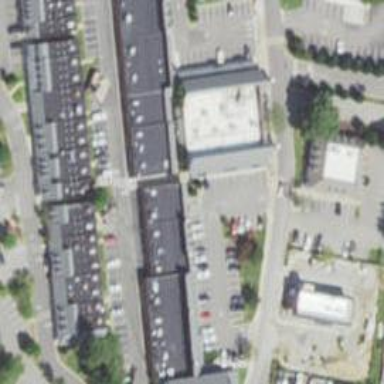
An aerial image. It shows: Healthcare clinic is depicted in the image.